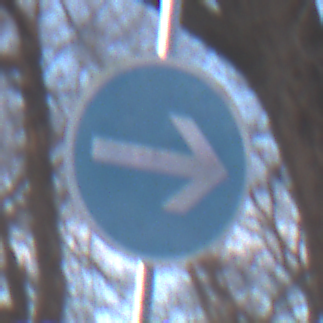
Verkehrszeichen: VorgeschriebeneFahrtrichtungHierRechts
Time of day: MorningAfternoon
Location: Outdoor (Nature)
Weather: PartlyCloudy
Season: NotSpecified
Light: Natural